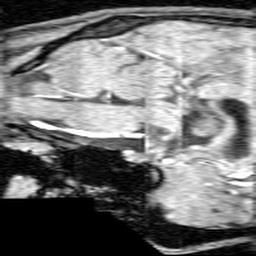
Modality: angio
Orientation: sagittal
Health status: ill
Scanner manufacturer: siemens
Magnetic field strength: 1.5 T
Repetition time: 0.039 s
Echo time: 0.00502 s